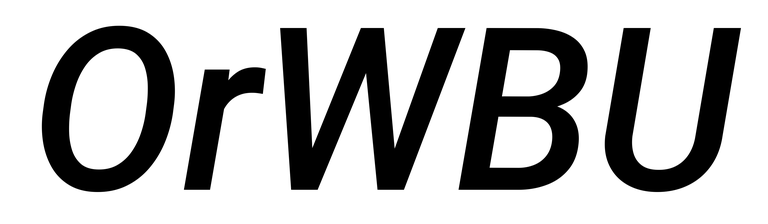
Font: Roboto-Italic_Medium_Italic